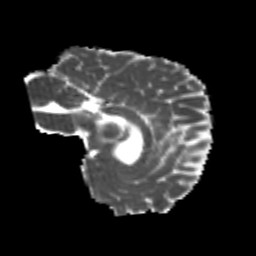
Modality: MD
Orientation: sagittal
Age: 21
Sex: male
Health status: healthy
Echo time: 0.074 s